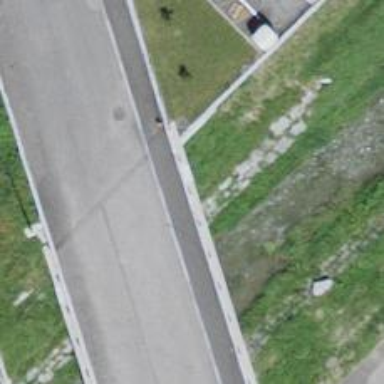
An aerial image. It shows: Metal steps along the road.